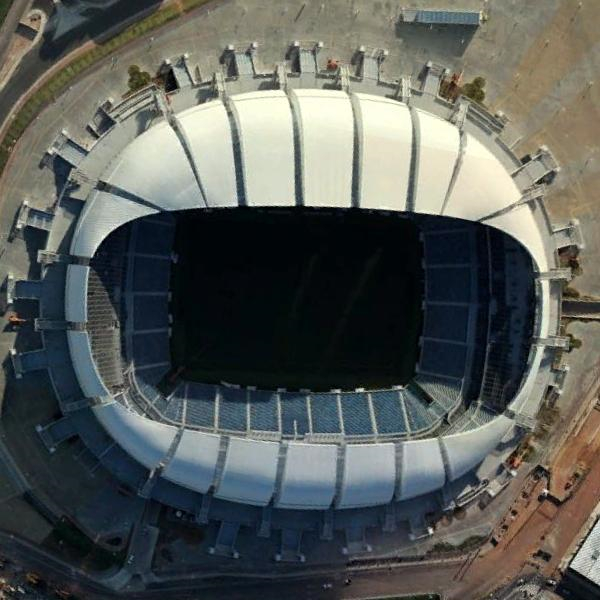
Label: Stadium